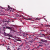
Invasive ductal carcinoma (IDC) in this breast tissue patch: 0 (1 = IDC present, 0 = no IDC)